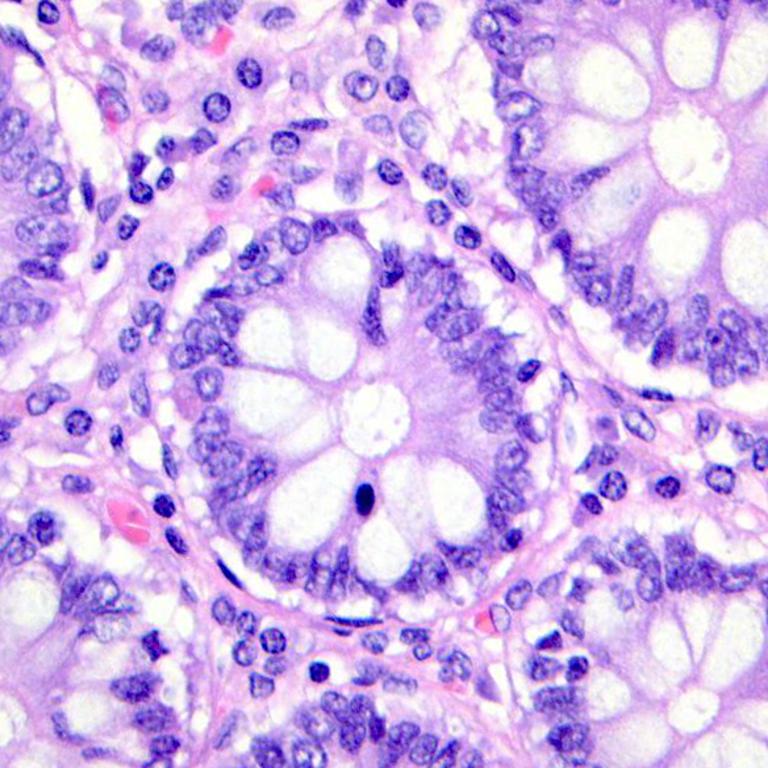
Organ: colon
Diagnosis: benign